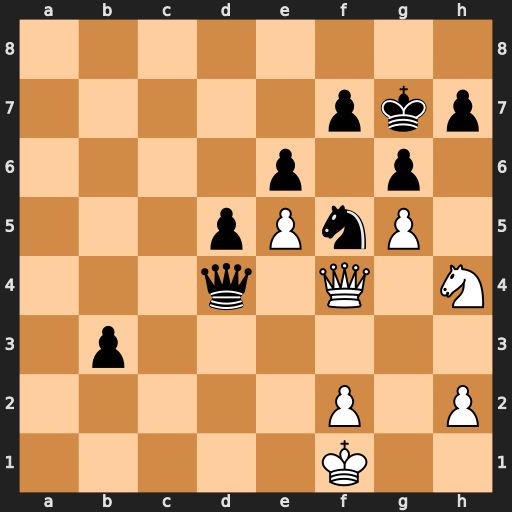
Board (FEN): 8/5pkp/4p1p1/3pPnP1/3q1Q1N/1p6/5P1P/5K2
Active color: w
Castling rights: -
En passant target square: -
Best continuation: Nxf5+ gxf5 Qxd4